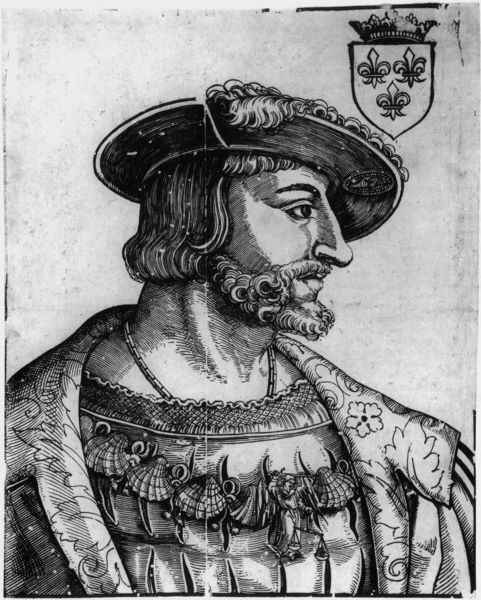
Titel: Bildnis von Francois I, König von Frankreich
Künstler: Erhard Schön
Institution: (Seriendruck)
Schlagwörter: blätter, dunkel, feder, mann, schatten, umhang, weiß, blumen, grau, hell, hut, licht, nase, profil, schmuck, schwarz, blick, blüten, ornament, bart, hemd, kappe, mütze, kragen, vollbart, bildnis, portrait, porträt, auge, haare, mantel, reich, adel, drei, saum, krone, locken, seitlich, kette, grafik, könig, dekor, seitenansicht, jackett, weste, krempe, halskette, schild, druck, druckgrafik, stich, schwarzweiß, lilie, brokat, rüstung, wappen, harnisch, seitenprofil, wams, muschel, breit, muscheln, lilien, kupferstich, schraffierung, herscher, justitia, rofil, profiliert, geschlitzt, schlitze, langes haar, drei kronen, justicia, lilen, naase, bourbone, boubone, drei lilien, üporrät